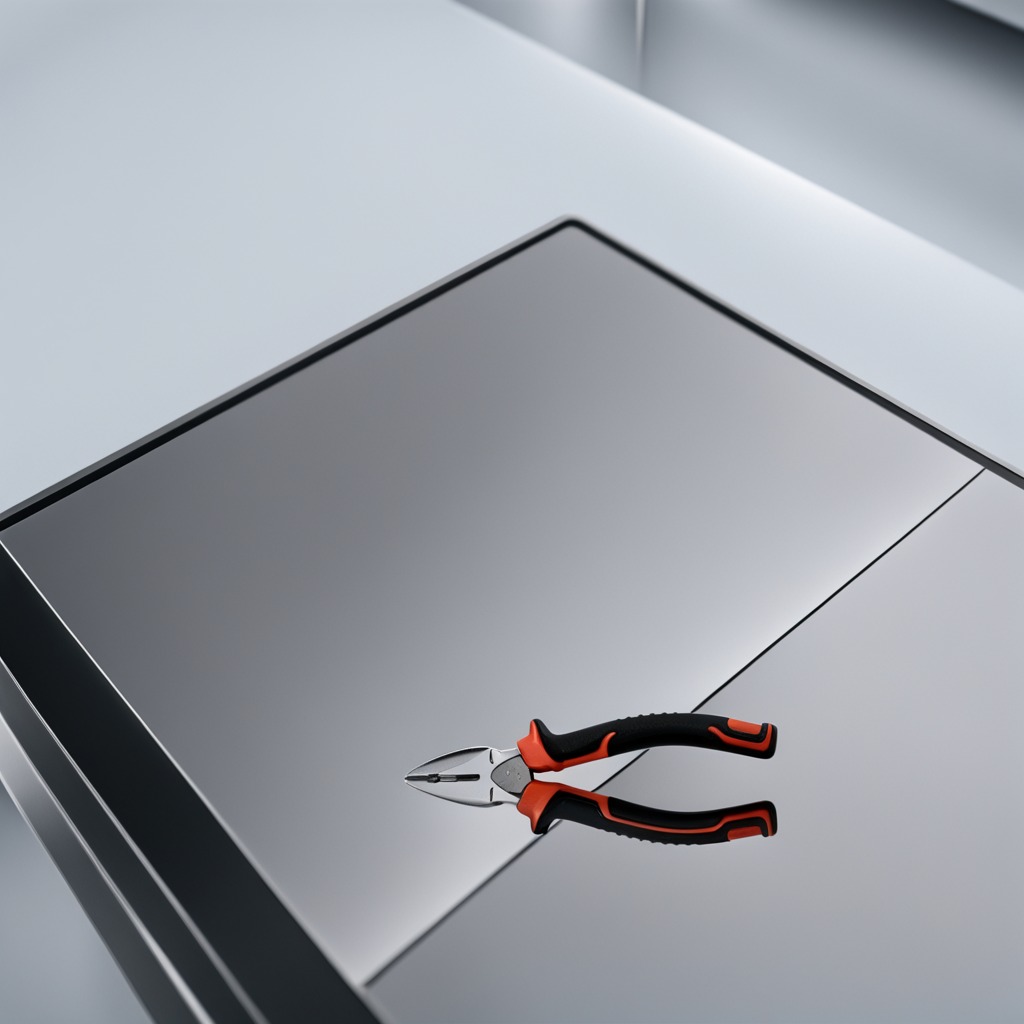
A plier is lying on a stainless steel table in a high-end prototyping lab.